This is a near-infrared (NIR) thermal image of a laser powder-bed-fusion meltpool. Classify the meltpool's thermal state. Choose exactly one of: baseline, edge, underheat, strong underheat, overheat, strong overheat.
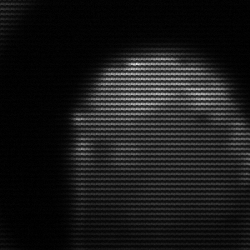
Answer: edge